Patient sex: M
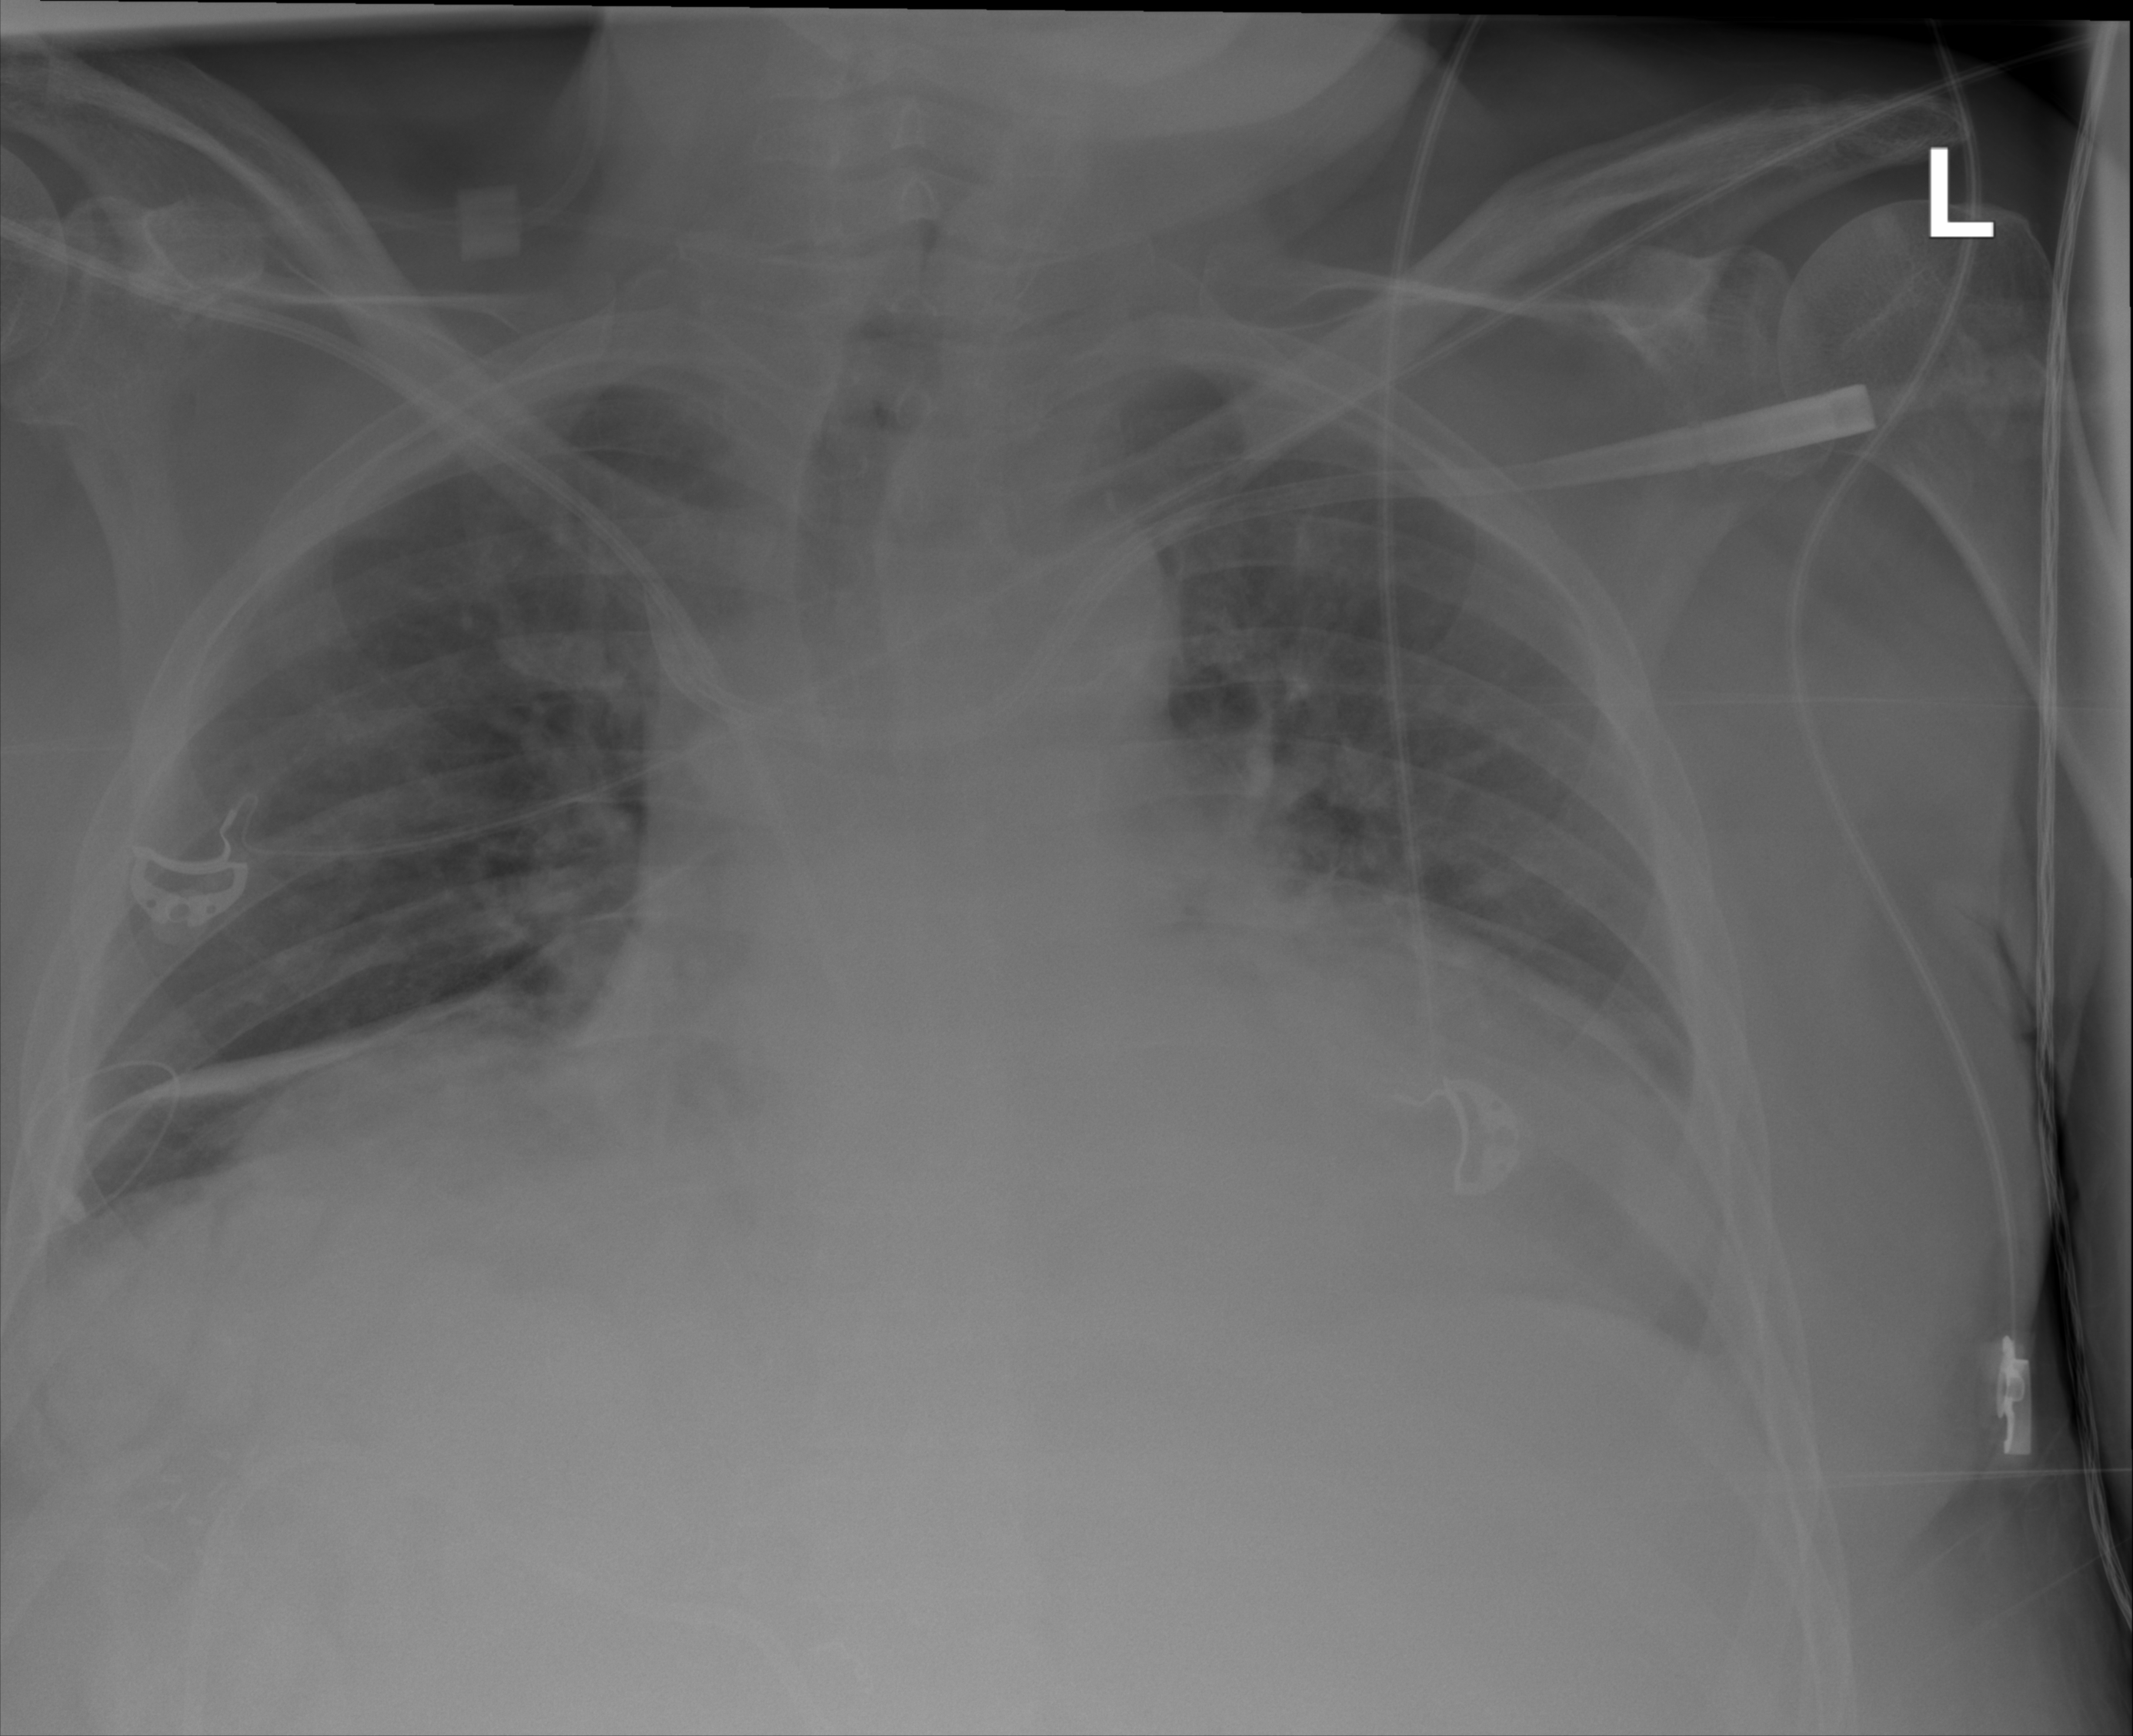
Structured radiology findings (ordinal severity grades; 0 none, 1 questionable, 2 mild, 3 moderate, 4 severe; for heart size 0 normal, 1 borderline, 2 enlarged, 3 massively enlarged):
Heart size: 2
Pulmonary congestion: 2
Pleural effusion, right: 2
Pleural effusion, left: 2
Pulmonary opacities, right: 0
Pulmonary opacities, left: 0
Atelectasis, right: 2
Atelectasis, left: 2